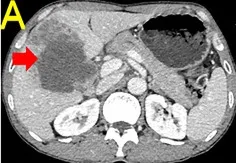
CECT and Macroscopy for Case 3-5. (A) Preoperative tumor conditions of case 3.
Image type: radiology (ct)